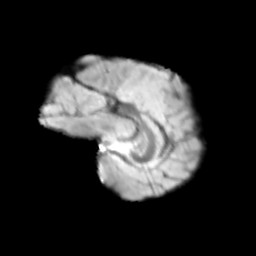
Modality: T2w
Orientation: sagittal
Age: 9
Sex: female
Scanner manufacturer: siemens
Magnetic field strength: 3 T
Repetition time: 3.8 s
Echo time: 0.07 s